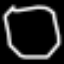
Label: octagon